Question: I have a strange underline beneath my summary headline. I would like to ask if there is a way to remove it.
My problem looks like this:

My code for this section looks like this:
'''
details>summary {
list-style-type: none;
outline: none;
cursor: pointer;
border-bottom: 1px solid rgb(0, 0, 0, 0.3);
}
details>summary::-webkit-details-marker {
display: none;
}
details>summary::after {
content: '+ ';
float: right;
}
details[open]>summary::after {
content: '- ';
float: right;
}
details>summary {
margin-top: 15px;
margin-bottom: 20px
}
details[open]>summary {
margin-bottom: 20px
}
h1,
h2,
h3,
h4 {
display: inline;
}
p {
text-align: justify;
}
'''
'''
<details>
<summary style="font-size: 18px; ">
<h2>My H2</h2>
</summary>
<h3 style="margin-left: 3vw; ">Another data</h3>
</details>
'''
This happens just for my H2 and H1 tags and not for any more tags.
It happens just when my window is narrower than half of my screen.
Thanks for the answers; I will provide more information if necessary.
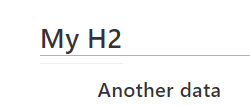
Answer: I have resolved the issue. This problem occurs just for h1 and h2. However, it is possible to just change the headline tag to h3 and change the attributes to match h2 or h1.